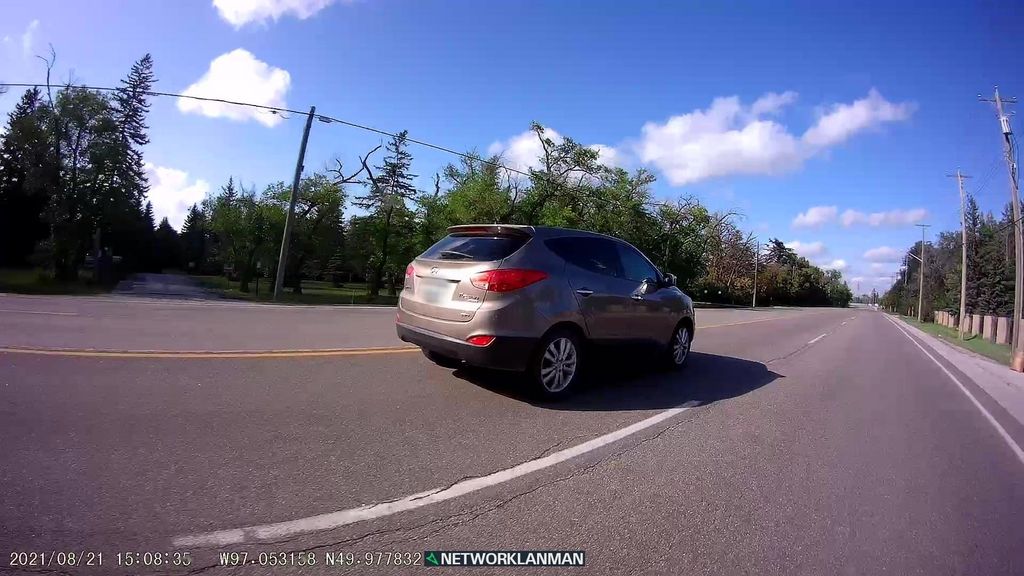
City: winnipeg